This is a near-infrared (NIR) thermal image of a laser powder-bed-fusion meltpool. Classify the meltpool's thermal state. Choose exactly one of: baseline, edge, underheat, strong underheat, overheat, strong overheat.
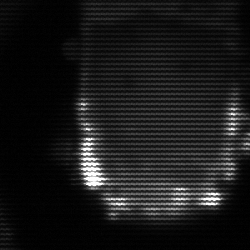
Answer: baseline